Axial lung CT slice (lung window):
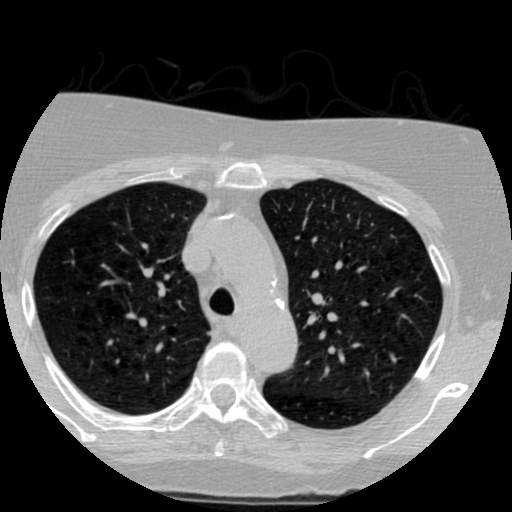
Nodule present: no